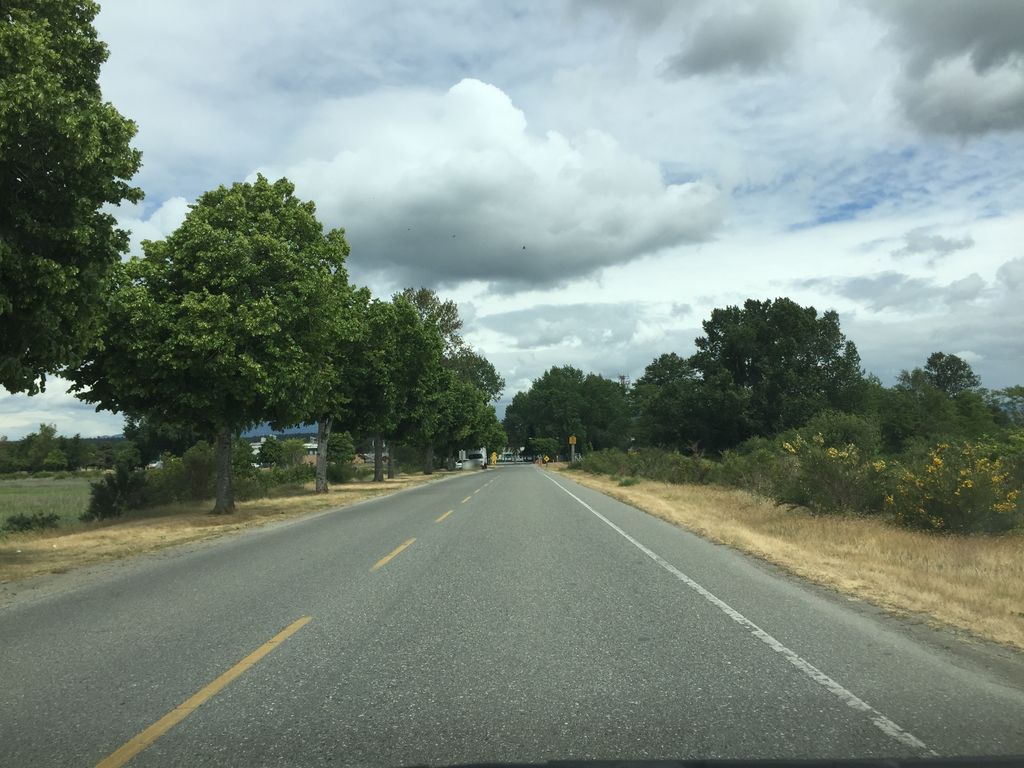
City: vancouver